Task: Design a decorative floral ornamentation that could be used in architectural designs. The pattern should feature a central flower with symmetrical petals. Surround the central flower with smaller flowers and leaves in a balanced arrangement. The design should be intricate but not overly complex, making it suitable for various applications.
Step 1740:
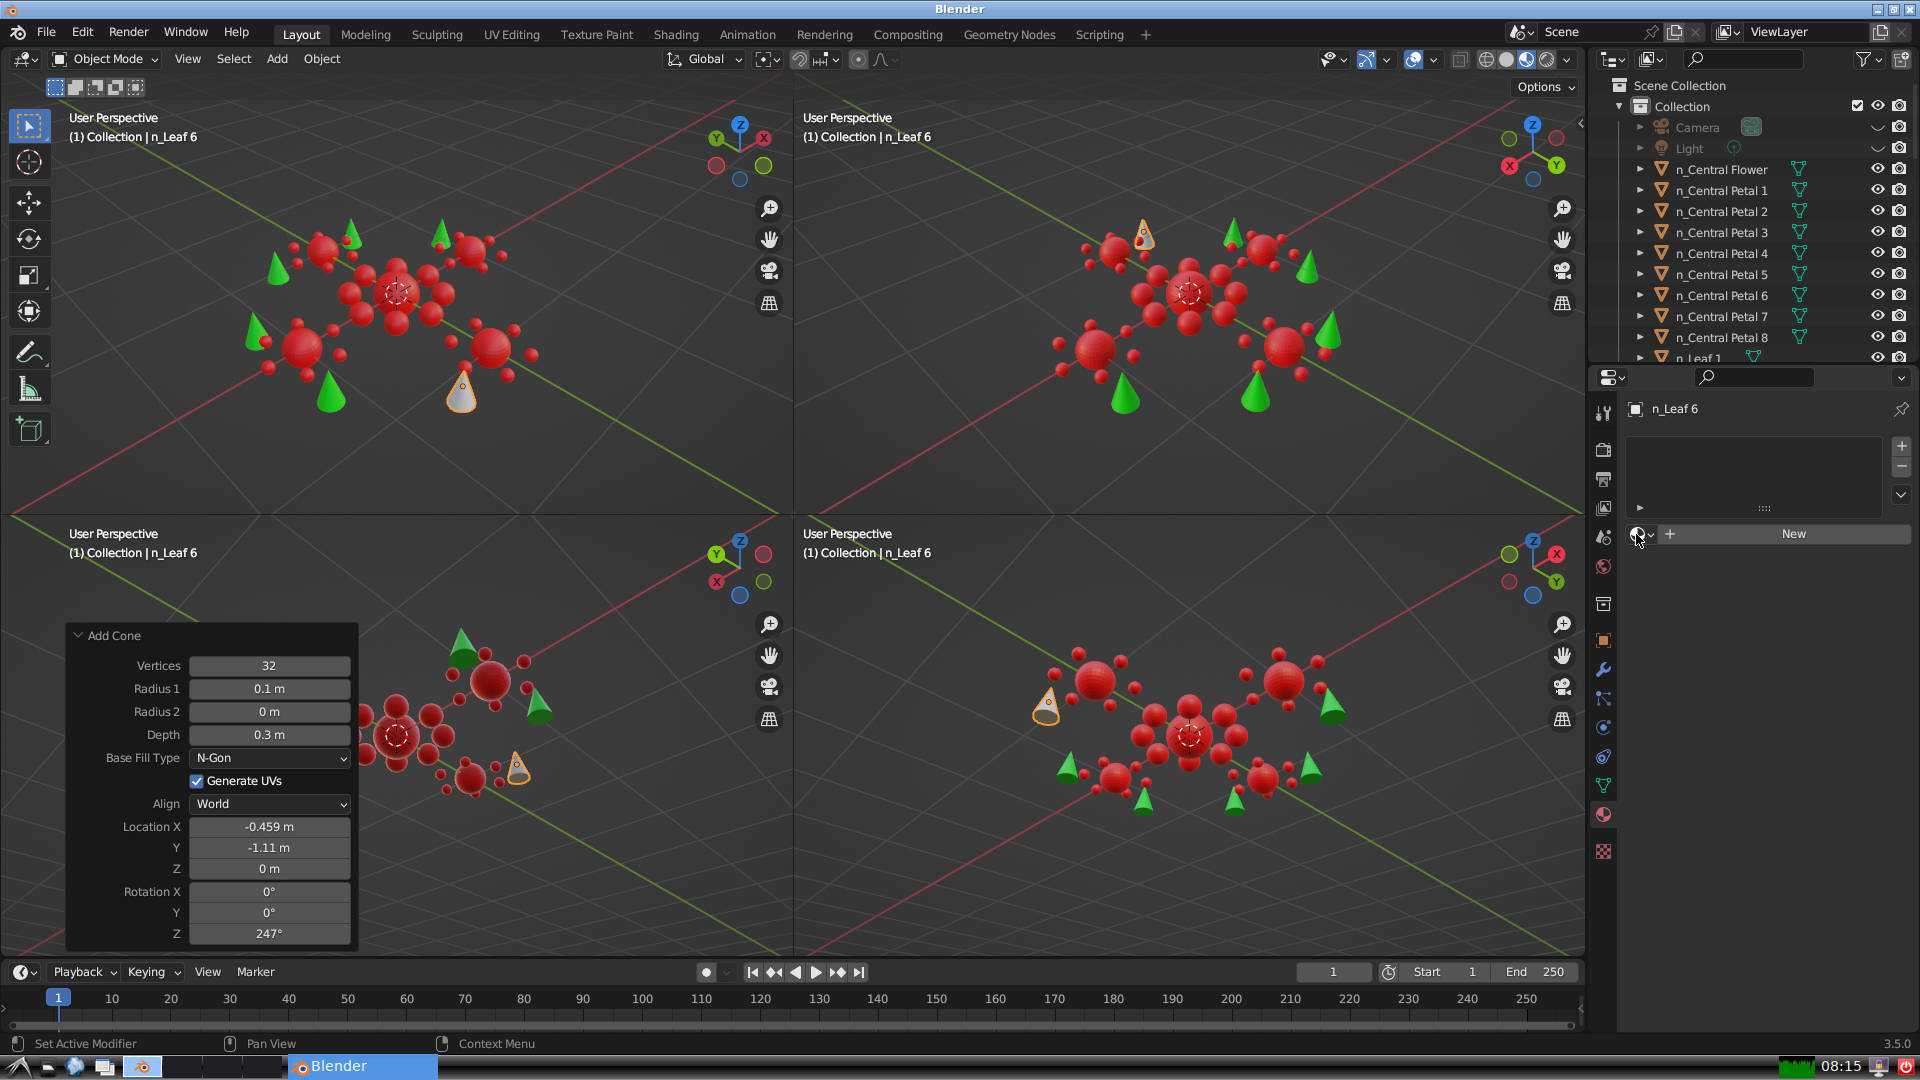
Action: click: no